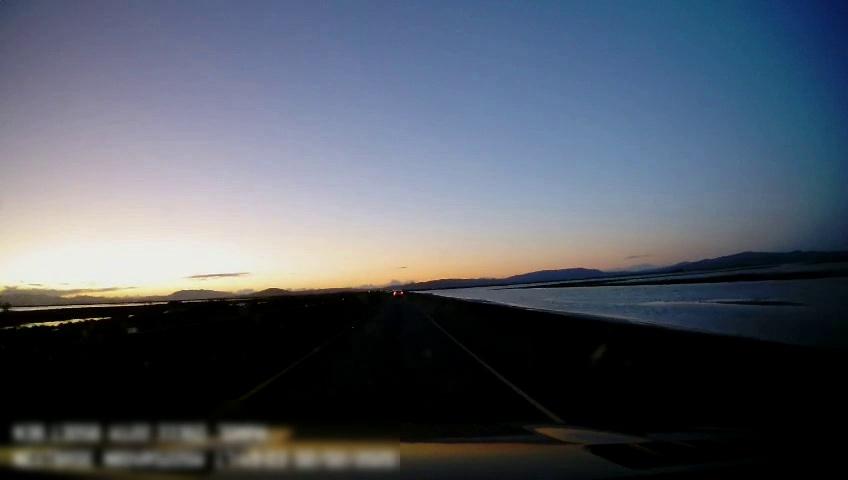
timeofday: Dusk/Dawn/Twilight
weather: Sunny
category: Drivable Space
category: Vehicles | Car
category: Lanes | Current Lane
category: Lanes | Current Lane